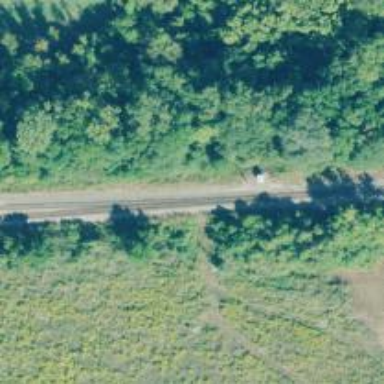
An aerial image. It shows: Railway siding for service.